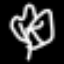
Label: leaf